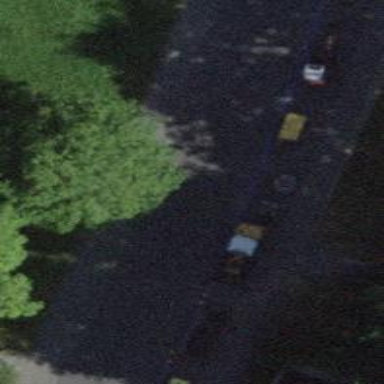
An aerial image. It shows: Parking lane area.